Interaction volume radius: 5 \u00c5
Interaction volume height: 15 \u00c5
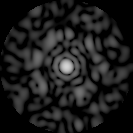
Disorder parameter: 0.8601